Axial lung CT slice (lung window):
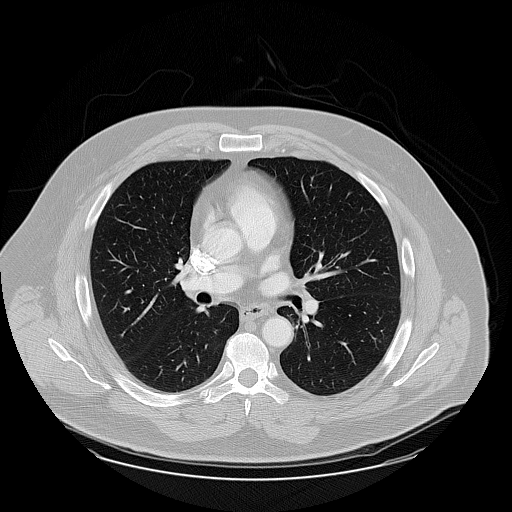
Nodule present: no